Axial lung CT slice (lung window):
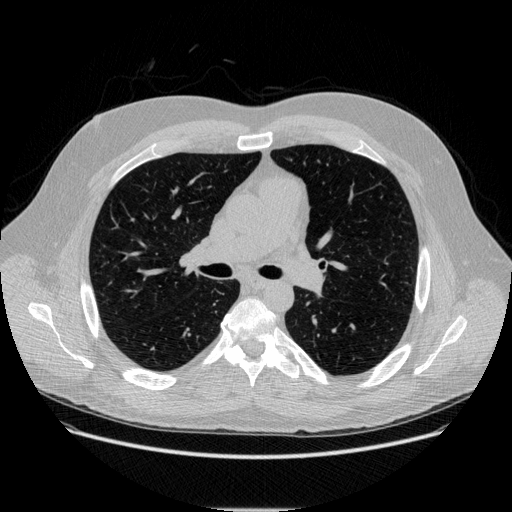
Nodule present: no